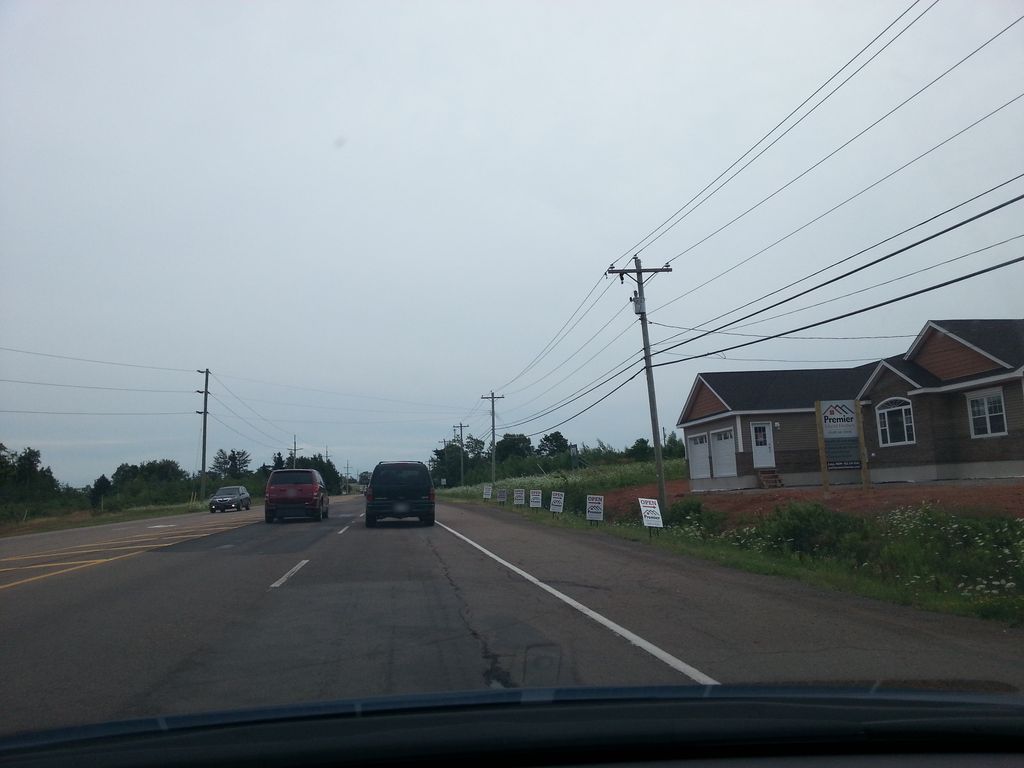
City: charlottetown